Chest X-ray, PA view. Patient: 32 years old, sex F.
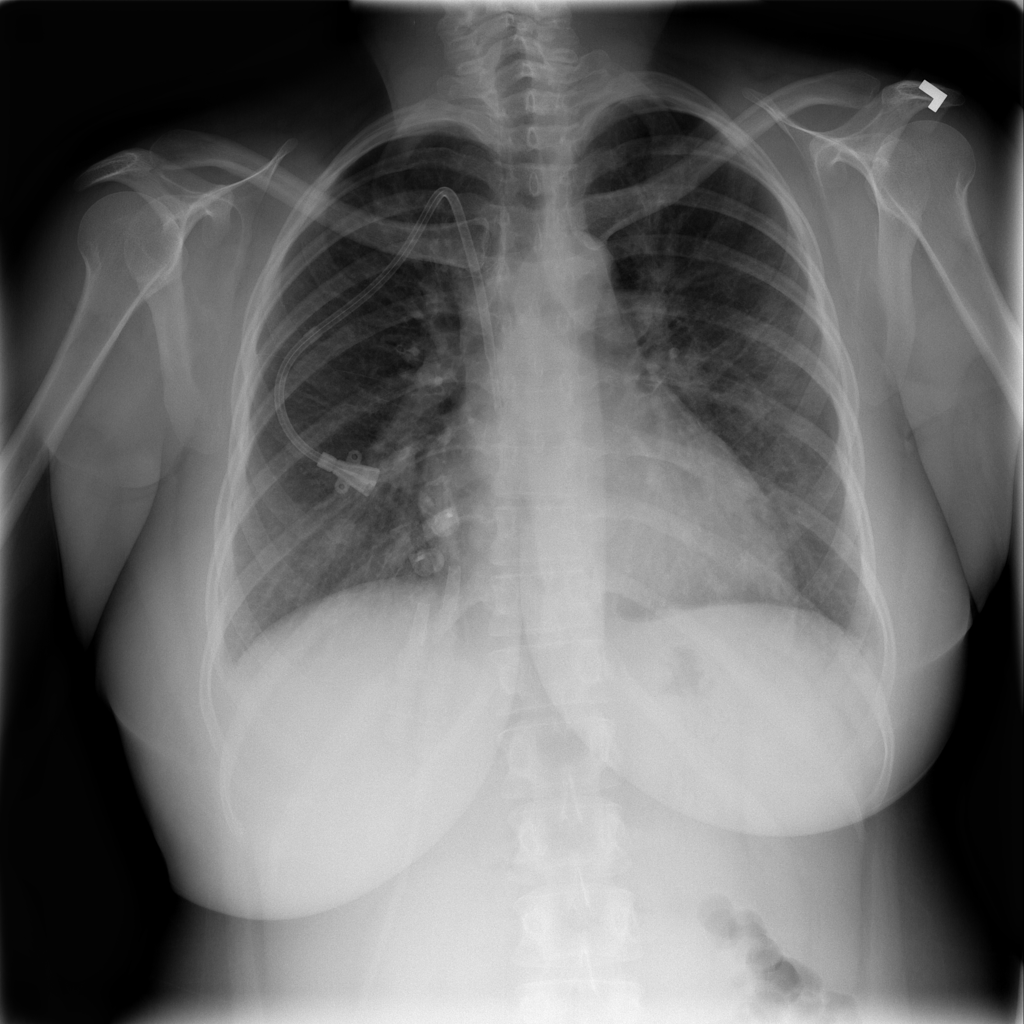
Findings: No Finding